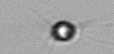
Label: Acanthoica_quattrospina